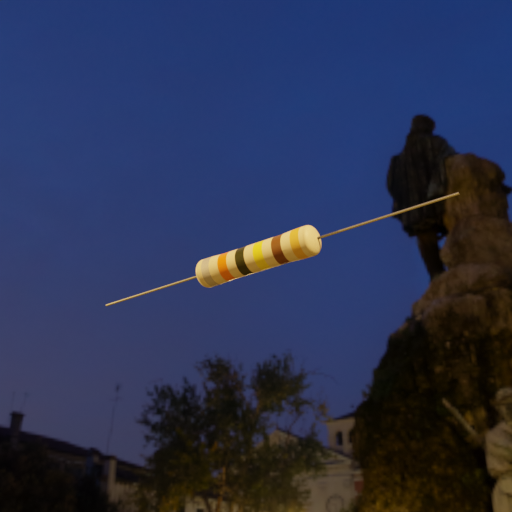
Resistor colour bands (in order): silver, orange, black, yellow, brown, gold